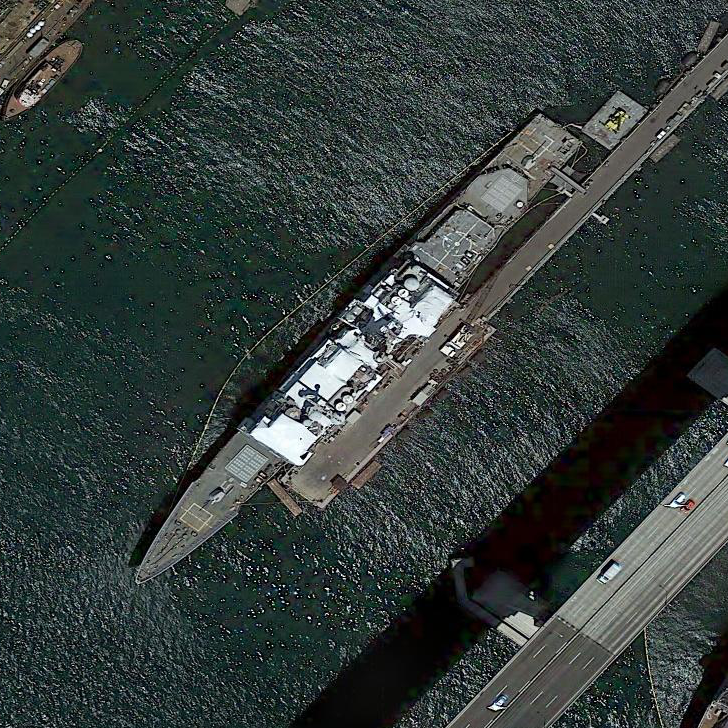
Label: cruiser